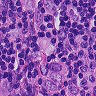
Metastatic tissue present: yes